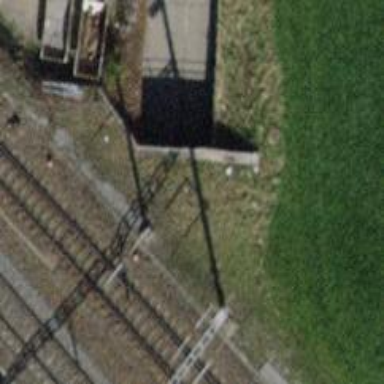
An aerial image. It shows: Tunnel with asphalt path running through it.